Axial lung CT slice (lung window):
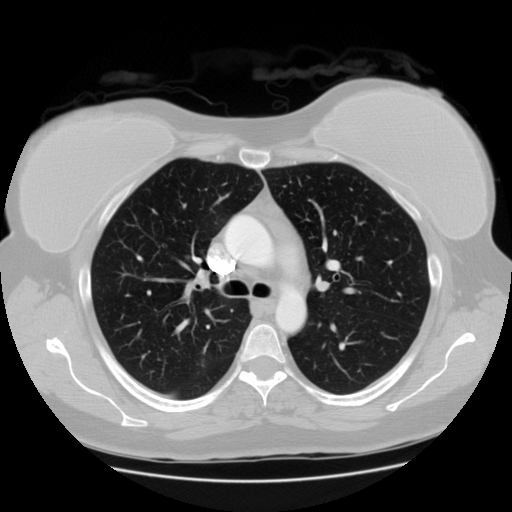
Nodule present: no